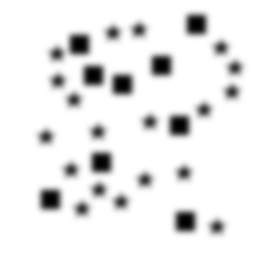
Squares: 9
Triangles: 0
Stars: 19
Total shapes: 28